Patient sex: M
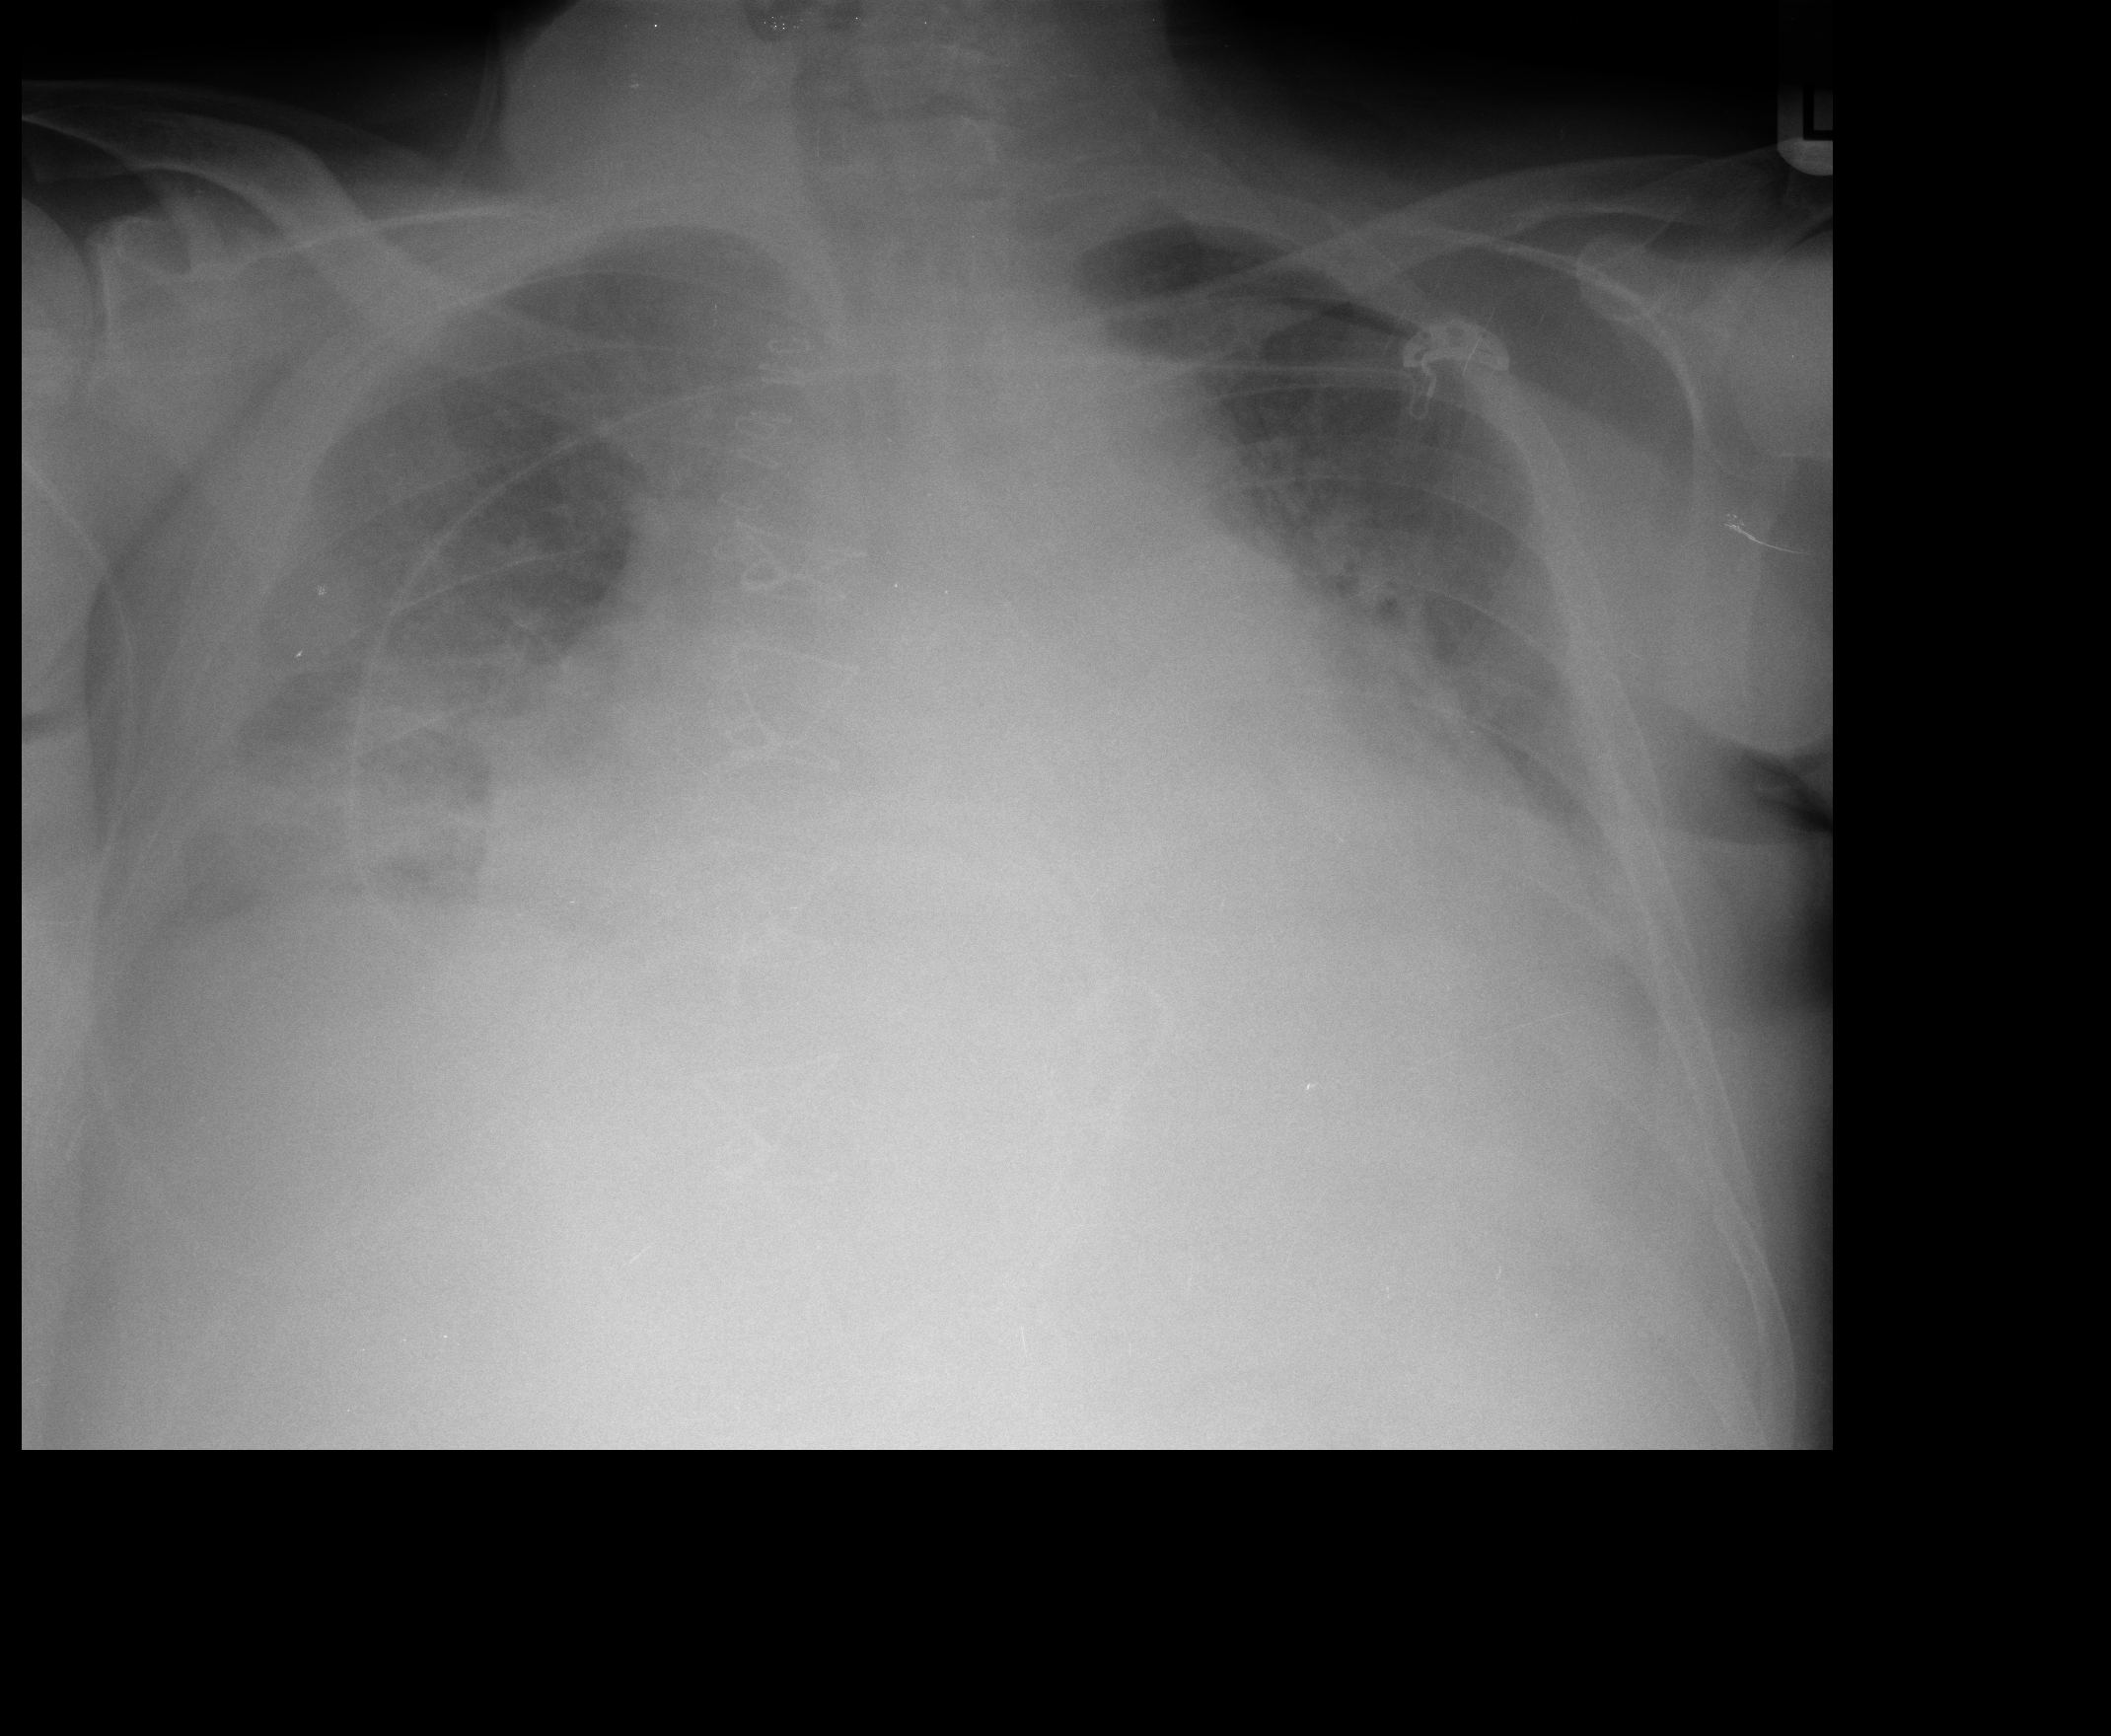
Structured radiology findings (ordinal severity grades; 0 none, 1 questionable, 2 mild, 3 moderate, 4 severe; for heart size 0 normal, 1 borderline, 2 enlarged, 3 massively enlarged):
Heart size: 3
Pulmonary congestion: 3
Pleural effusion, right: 3
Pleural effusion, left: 2
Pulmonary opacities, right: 3
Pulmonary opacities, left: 2
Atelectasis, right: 3
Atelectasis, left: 2